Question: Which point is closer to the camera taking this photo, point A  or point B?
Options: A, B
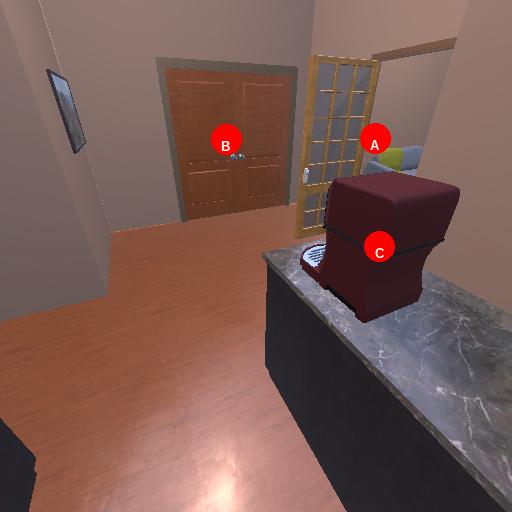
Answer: A